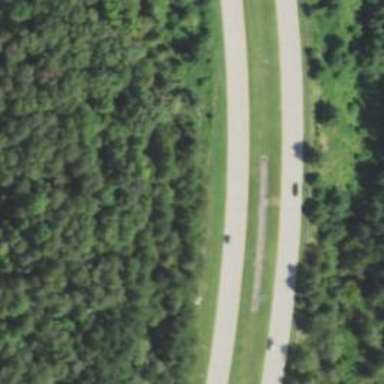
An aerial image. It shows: Primary highway that functions as expressway.